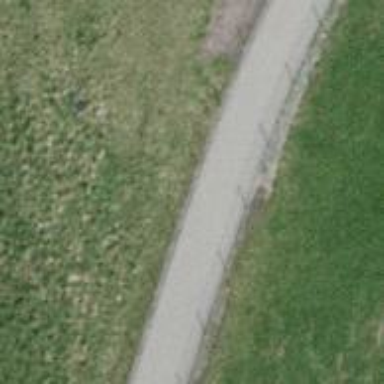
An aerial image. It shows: Asphalt cycleway through agricultural land.